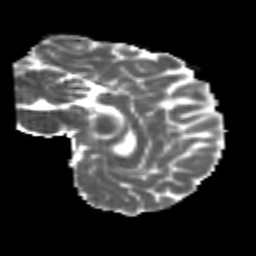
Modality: MD
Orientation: sagittal
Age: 25
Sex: female
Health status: healthy
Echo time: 0.074 s